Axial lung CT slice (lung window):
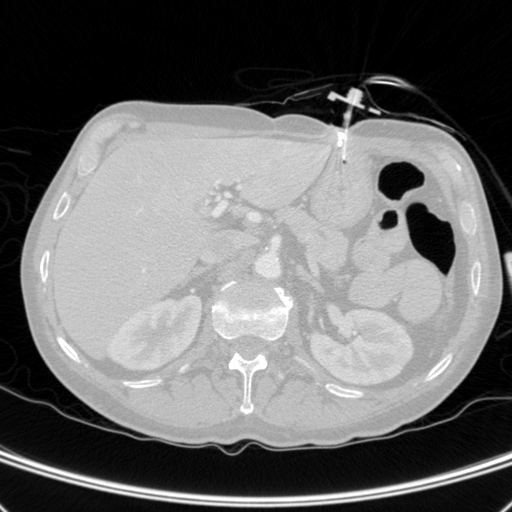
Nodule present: no